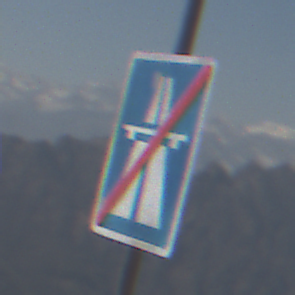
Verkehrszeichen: EndeAutbahn
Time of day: Midday
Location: Outdoor (Nature)
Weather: Clear
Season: NotSpecified
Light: Natural